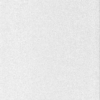
Label: dusty